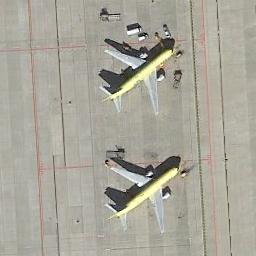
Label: airplane